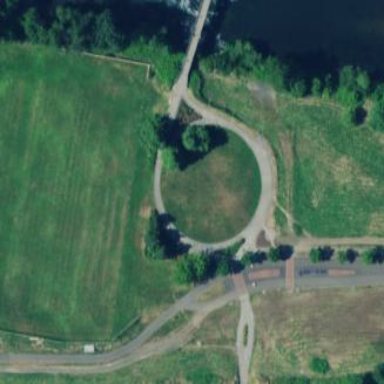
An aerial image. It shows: Cycleway.